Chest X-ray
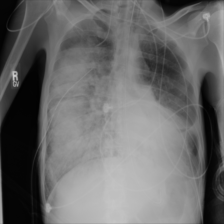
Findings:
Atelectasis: negative
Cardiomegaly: negative
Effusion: negative
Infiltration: negative
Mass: negative
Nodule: negative
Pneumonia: negative
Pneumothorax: positive
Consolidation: negative
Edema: negative
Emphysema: negative
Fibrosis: negative
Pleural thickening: negative
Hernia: negative